Question: I'm having an issue where I cannot get an HTML element inline. I realise this reminiscent of issues that have occurred in the past, and that I can use methods such as 'float' to get this to work, but I want to understand as well specifically why 'inline' is not working.
Here is a JS Fiddle - <URL>. It's not 100% what the page looks like, but it shows my issue.
If you look towards the bottom, you'll see a link 'Remove Image'. This should be in line with 'Logo' and 'Select Image', but it is not. I've set the CSS to display the elements 'inline', but no matter what I do, it does not work.
For the purposes of testing, I did change the display to 'inline-block', which despite working in the fiddle still fails in real life. I did also change the '<a>' element to '<span>', just to see what happened, and that also failed. Thus I believe my issue is being caused previous to this element, but I do not know what could be causing it.
Can anyone please tell me why 'inline' is not working in this case? Thanks.
As an FYI, here is am image of what the page actually looks like -

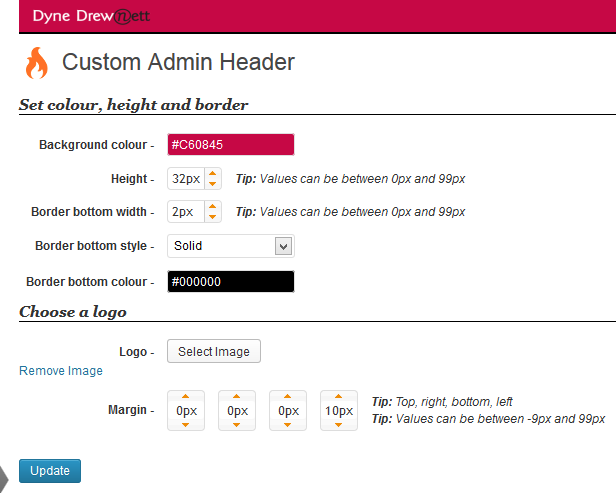
Answer: It is simply because there is still a 'div' between the elements. In this case '.loading-dd-options'
You could solve this by setting it to be an 'inline' element, as it is a 'block' level element by default.
'''
.loading-dd-options {
display: inline;
}
'''
<URL>
Alternatively, you could also set the elements to 'inline-block', and it will have the same effect.
<URL>